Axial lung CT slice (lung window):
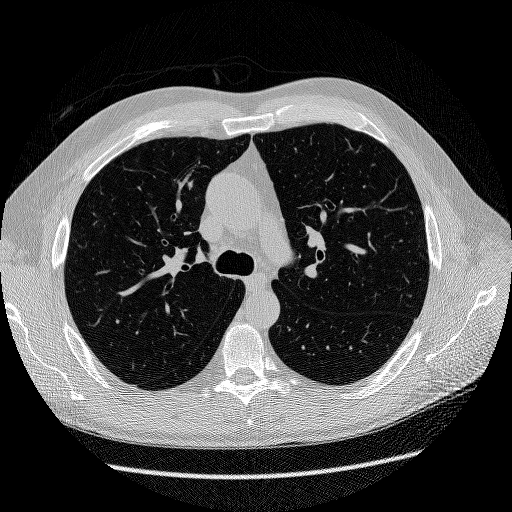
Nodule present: no